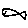
Label: fish